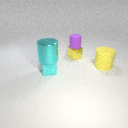
large cyan metal cylinder in front of small purple rubber cylinder